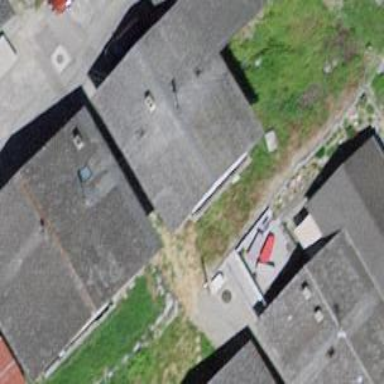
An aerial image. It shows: Detached building.